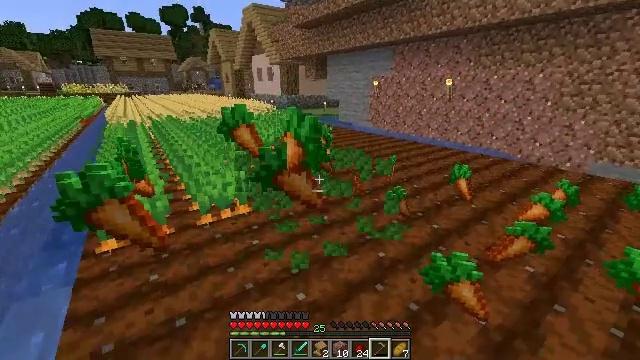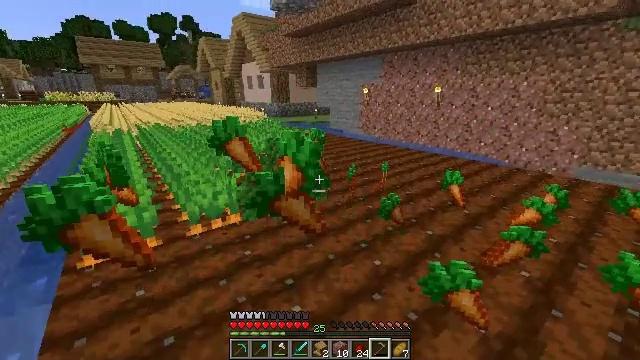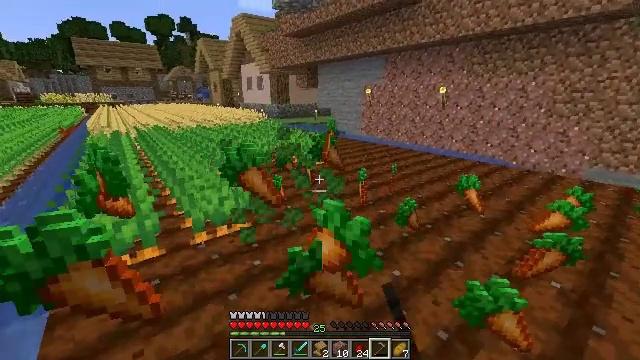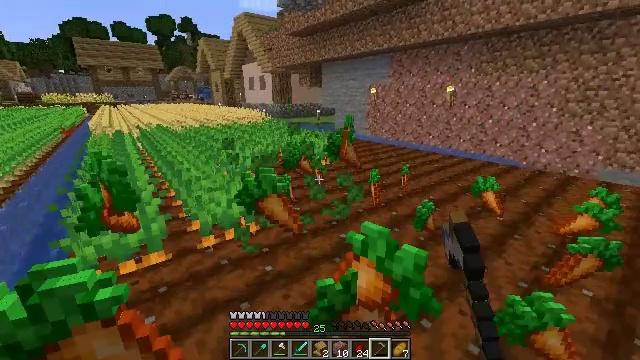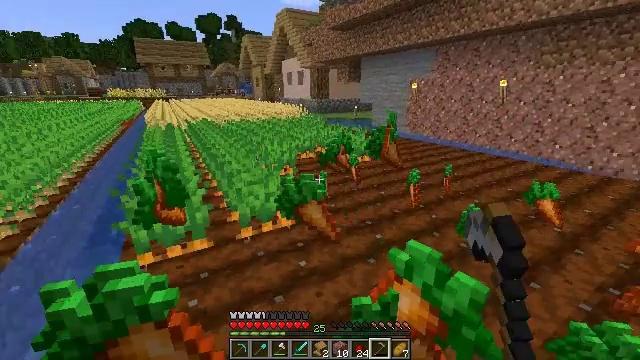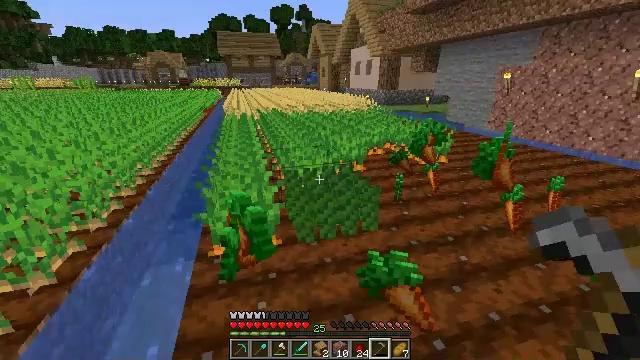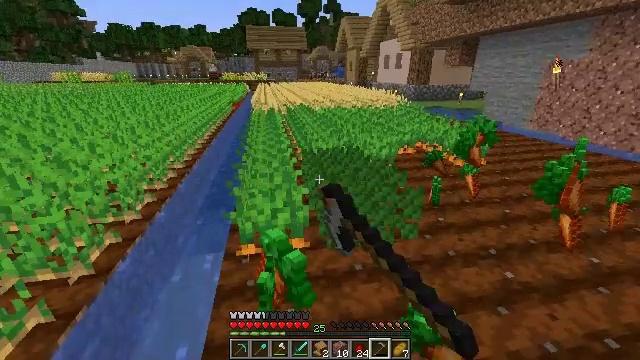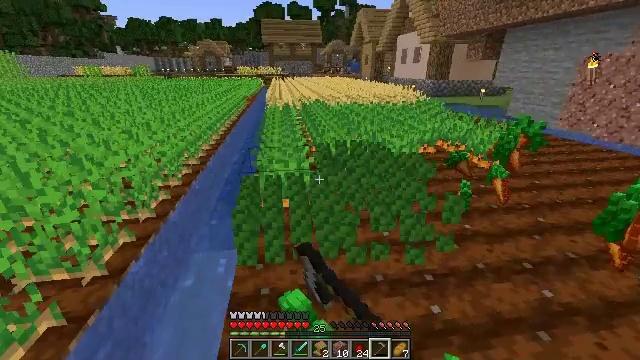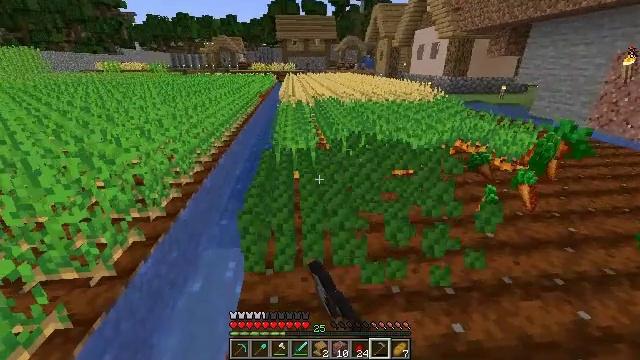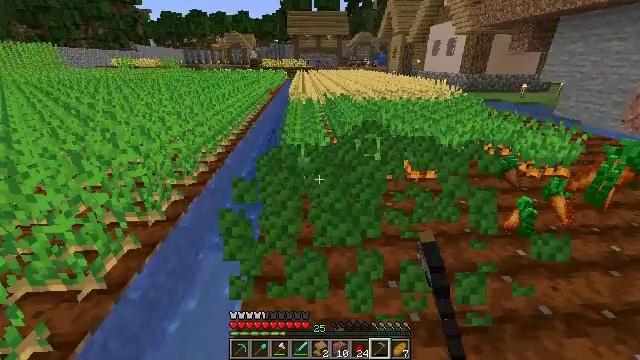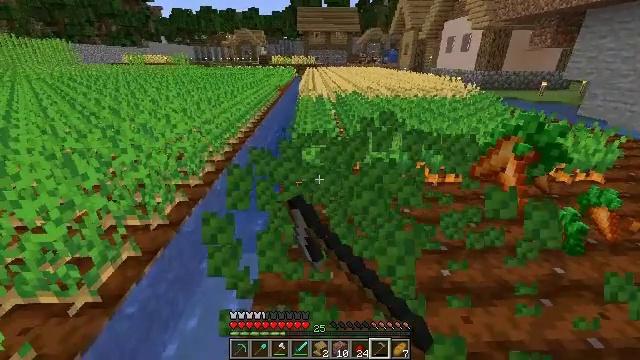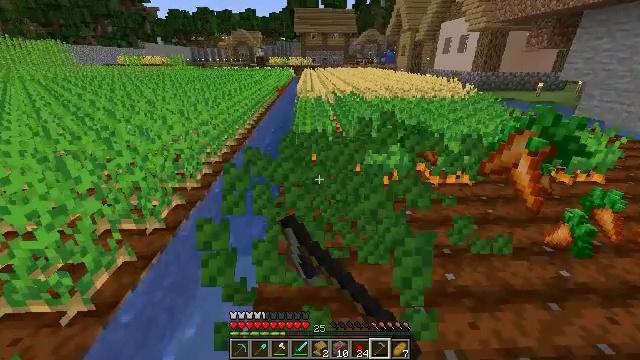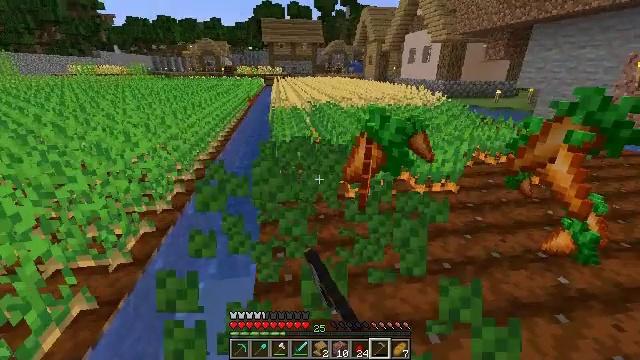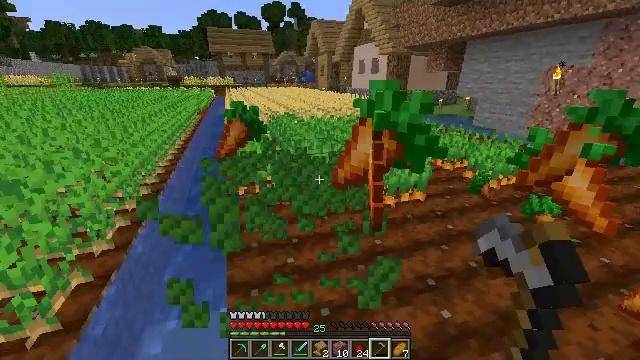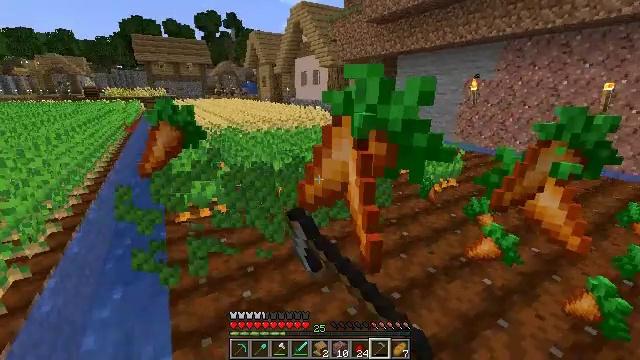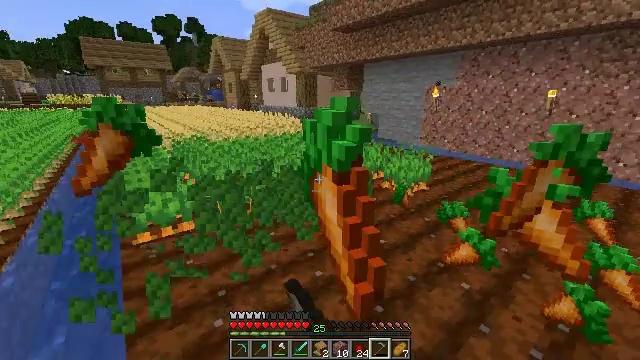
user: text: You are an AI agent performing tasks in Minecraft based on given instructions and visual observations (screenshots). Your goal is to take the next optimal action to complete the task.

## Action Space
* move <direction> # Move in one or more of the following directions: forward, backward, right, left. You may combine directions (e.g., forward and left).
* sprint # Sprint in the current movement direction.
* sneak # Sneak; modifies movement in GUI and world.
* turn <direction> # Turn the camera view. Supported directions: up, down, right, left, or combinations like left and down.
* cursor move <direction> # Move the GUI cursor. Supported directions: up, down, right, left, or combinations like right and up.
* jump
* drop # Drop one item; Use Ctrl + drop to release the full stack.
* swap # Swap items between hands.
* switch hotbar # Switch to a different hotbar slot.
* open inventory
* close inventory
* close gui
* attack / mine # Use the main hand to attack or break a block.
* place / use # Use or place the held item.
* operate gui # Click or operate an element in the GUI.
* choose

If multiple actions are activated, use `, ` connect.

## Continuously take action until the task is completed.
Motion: motion action
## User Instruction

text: Gather carrots from the field.
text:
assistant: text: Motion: move forward and move left, turn right and up, attack / mine
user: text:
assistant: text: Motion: move forward and move left, attack / mine
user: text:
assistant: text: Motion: move forward and move left, attack / mine
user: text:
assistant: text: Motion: move forward and move left, turn left, attack / mine
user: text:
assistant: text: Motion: move forward and move left, turn left and down, attack / mine
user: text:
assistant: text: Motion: move forward and move left, turn left and down, attack / mine
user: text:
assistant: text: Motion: move forward, turn left and down, attack / mine
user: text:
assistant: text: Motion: move forward, turn left, attack / mine
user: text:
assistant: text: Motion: move forward, turn left, attack / mine
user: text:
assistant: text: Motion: move forward and move left, turn left, attack / mine
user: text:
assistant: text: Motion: move forward and move left, attack / mine
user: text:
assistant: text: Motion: move forward and move left, turn right and up, attack / mine
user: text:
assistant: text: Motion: move forward, turn right and up, attack / mine
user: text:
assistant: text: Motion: move forward, turn right and up, attack / mine
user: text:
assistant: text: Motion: move forward, turn right and up, attack / mine
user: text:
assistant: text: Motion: move forward, turn right, attack / mine
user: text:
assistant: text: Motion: move forward, turn right, attack / mine
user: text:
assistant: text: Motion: move forward and move left, turn right, attack / mine
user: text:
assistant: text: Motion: move forward and move left, attack / mine
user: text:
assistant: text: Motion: move forward and move left, attack / mine
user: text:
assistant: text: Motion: move forward and move left, turn left and down, attack / mine
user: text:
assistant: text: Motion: move forward and move left, turn left and down, attack / mine
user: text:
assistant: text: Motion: move forward and move left, turn left and down, attack / mine
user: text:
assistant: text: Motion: move forward, turn left and down, attack / mine
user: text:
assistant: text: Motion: move forward, attack / mine
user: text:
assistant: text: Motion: move forward, attack / mine
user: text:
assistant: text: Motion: move forward, attack / mine
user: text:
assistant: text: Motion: move forward and move left, attack / mine
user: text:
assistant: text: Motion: move forward and move left, turn right, attack / mine
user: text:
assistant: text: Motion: move forward and move left, turn right and up, attack / mine